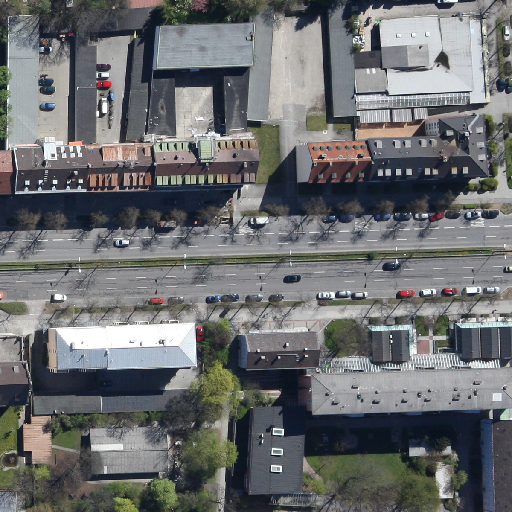
Referring expression: paved road along with tree